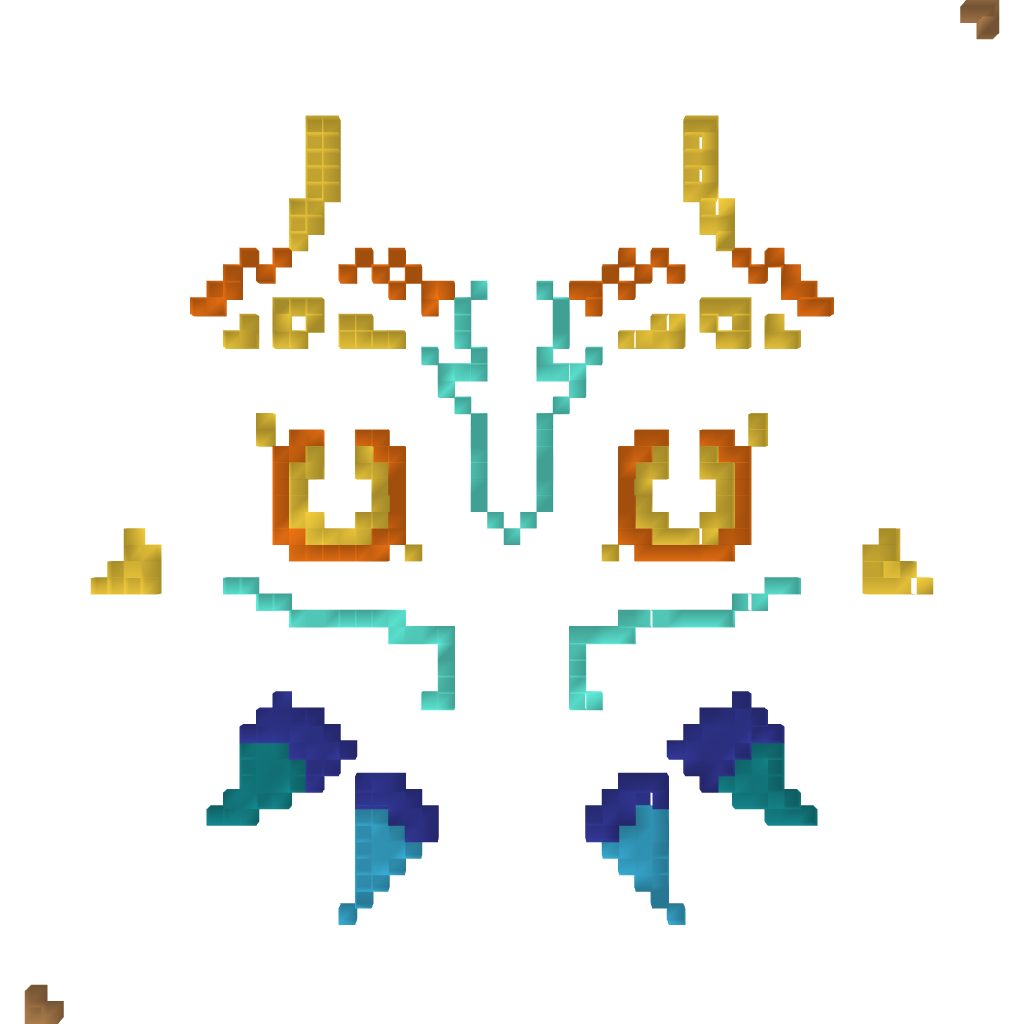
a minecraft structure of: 16 Bit Majora's Mask